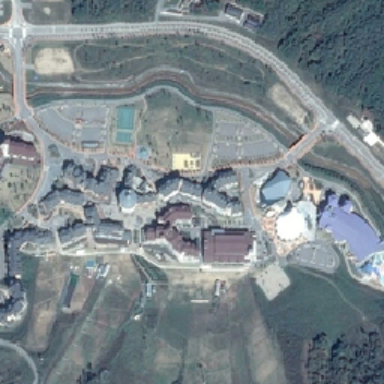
The house has a resort along the river with a blue roof and a red roof .